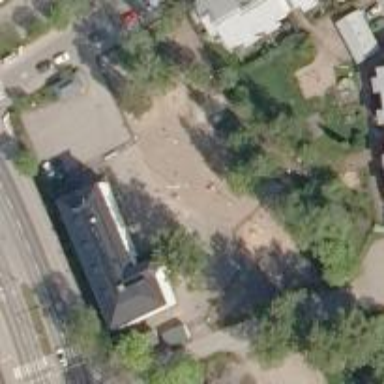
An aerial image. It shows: Kindergarten.